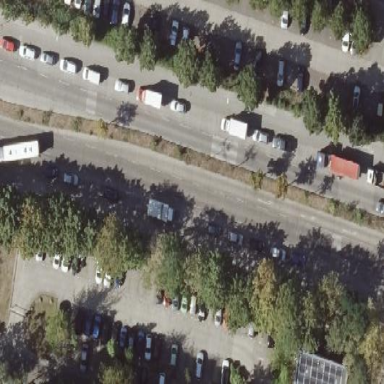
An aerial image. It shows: Parking lane with concrete surface.